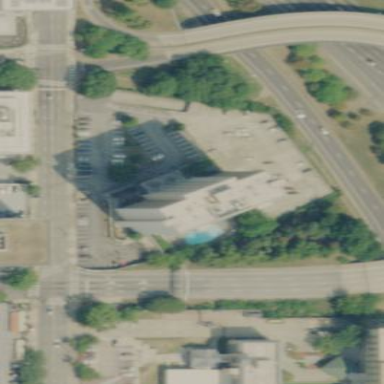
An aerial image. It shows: Multi-storey parking building.